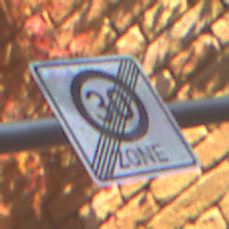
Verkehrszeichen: EndeZone30
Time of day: MorningAfternoon
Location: Outdoor (Urban)
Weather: Clear
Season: NotSpecified
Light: Natural